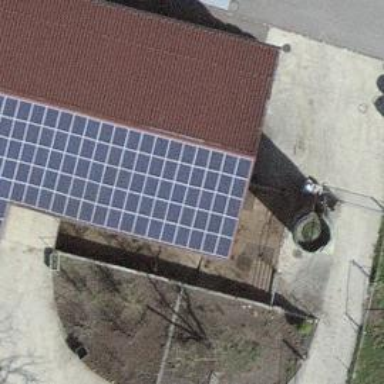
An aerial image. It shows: Solar power generator using photovoltaic panels.